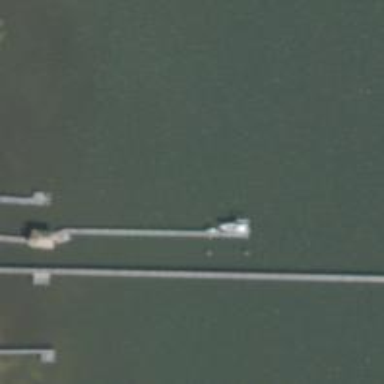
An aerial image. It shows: Dock by the waterway.